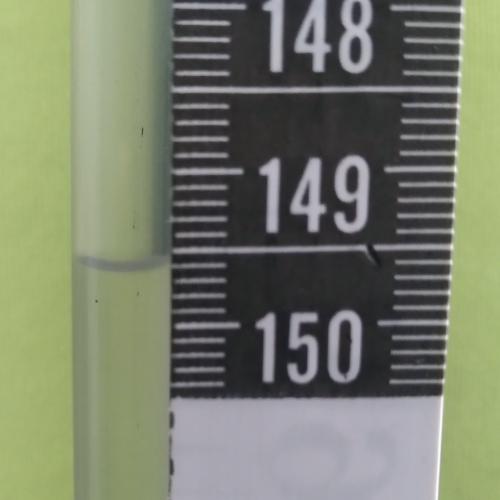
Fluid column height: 149.6 cm